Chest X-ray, PA view. Patient: 37 years old, sex F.
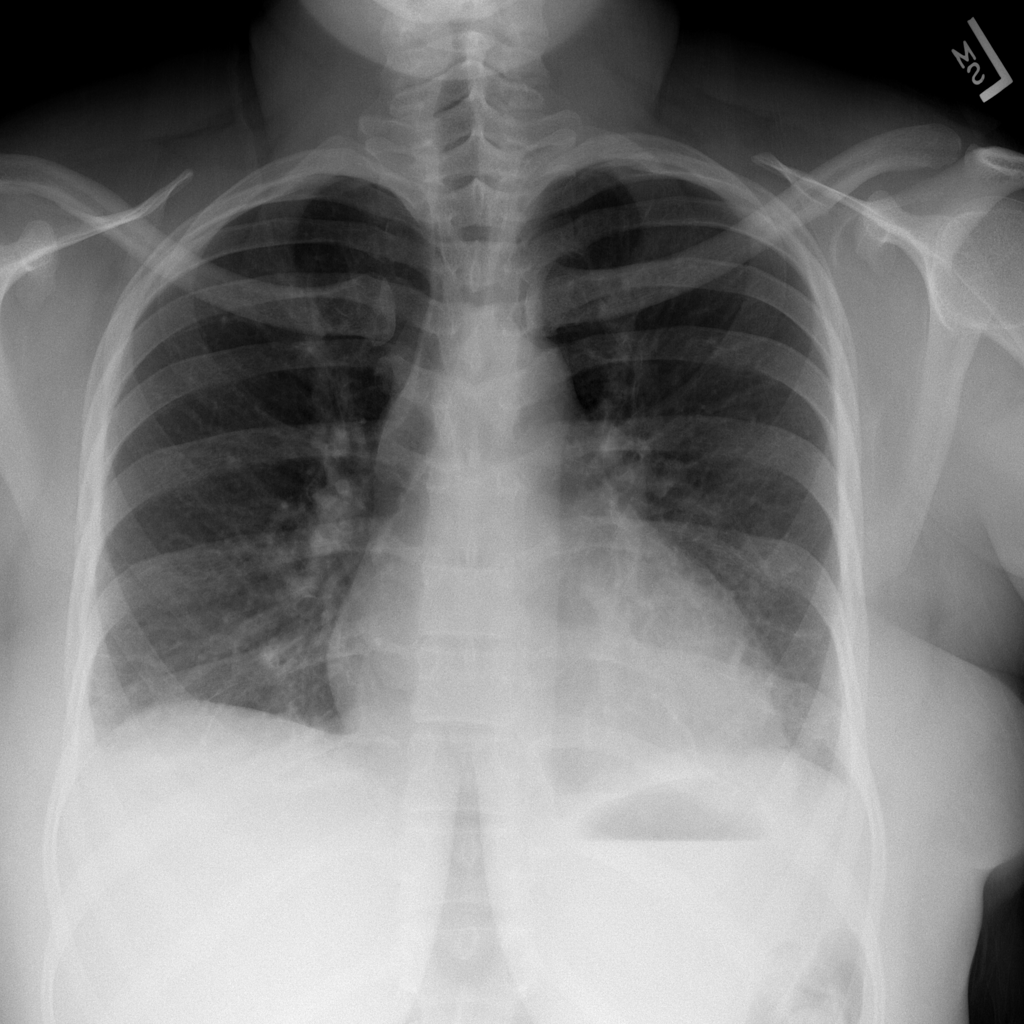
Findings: No Finding